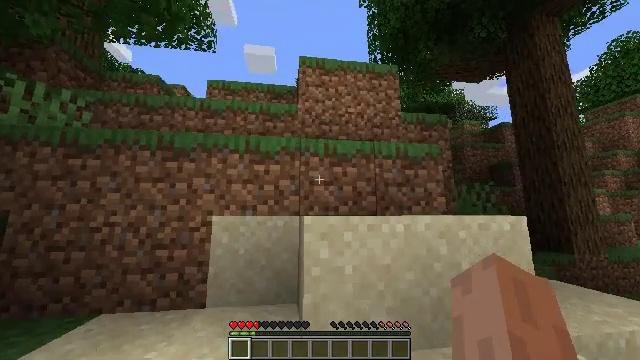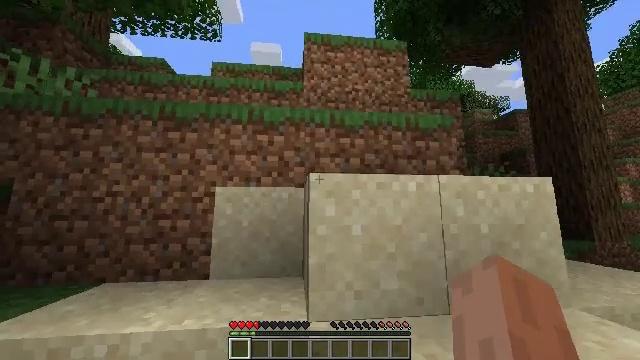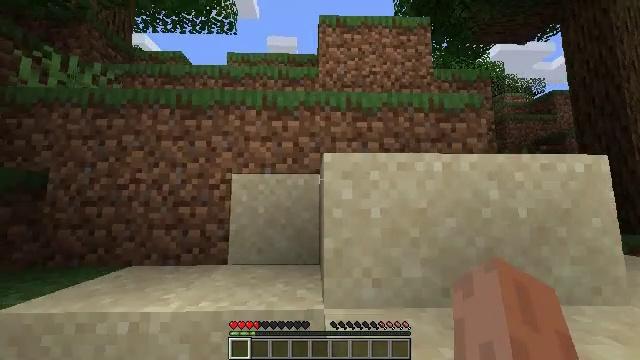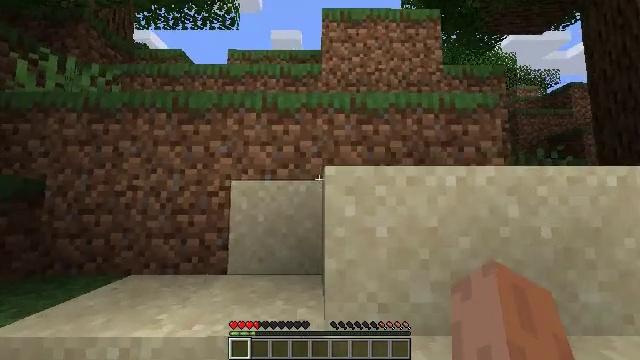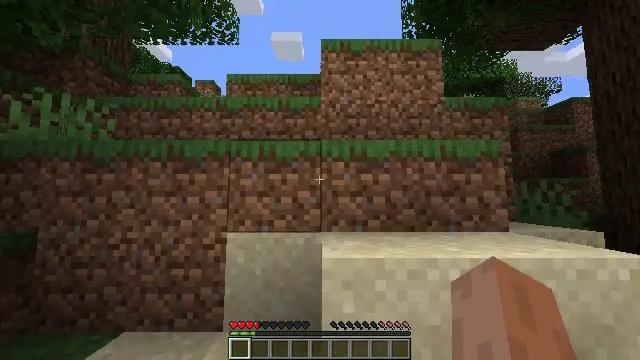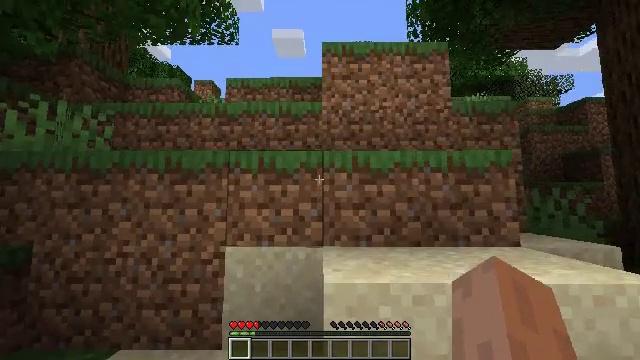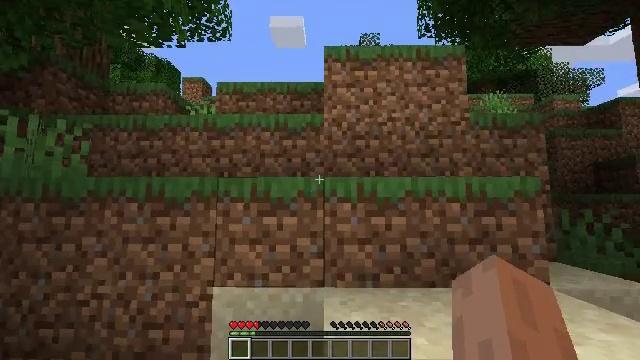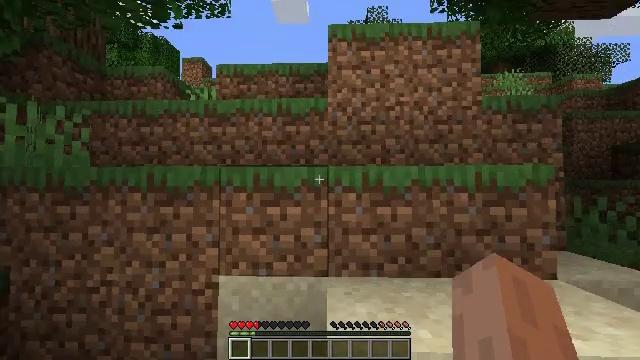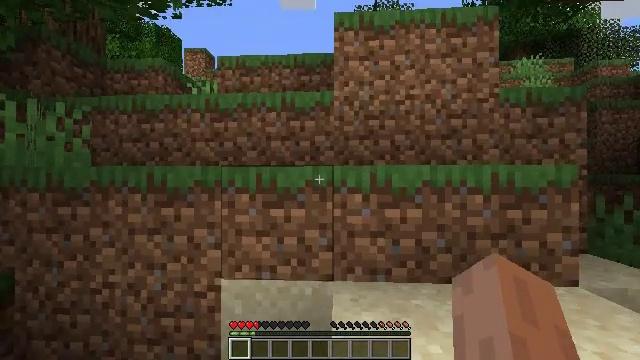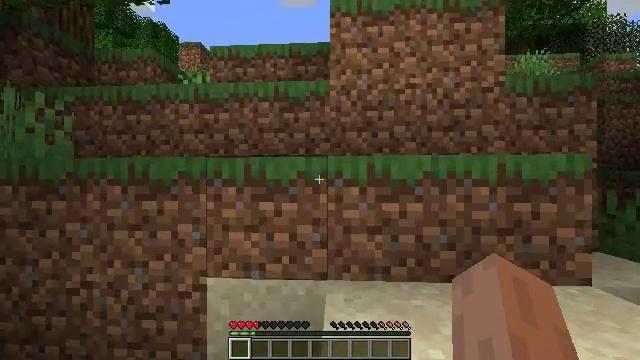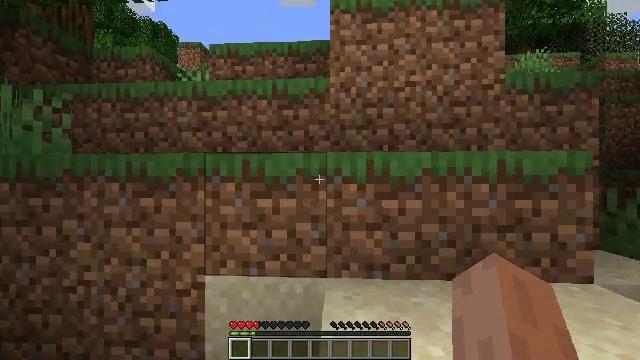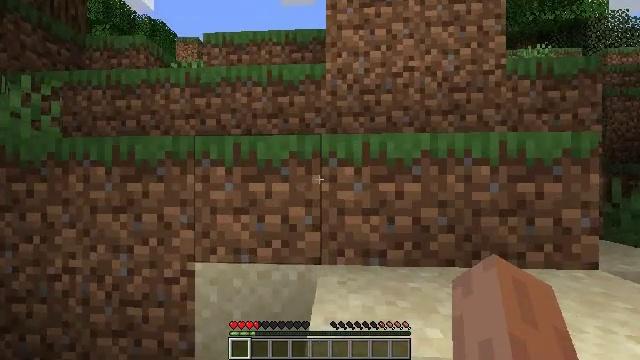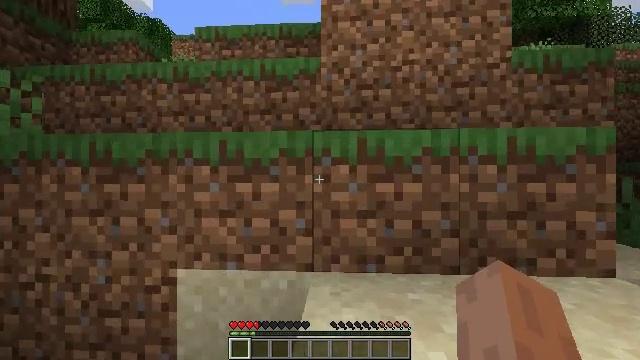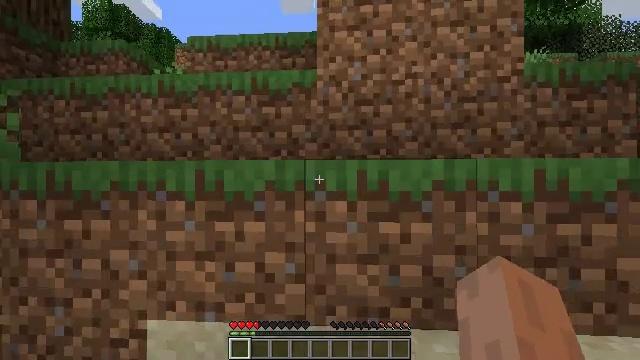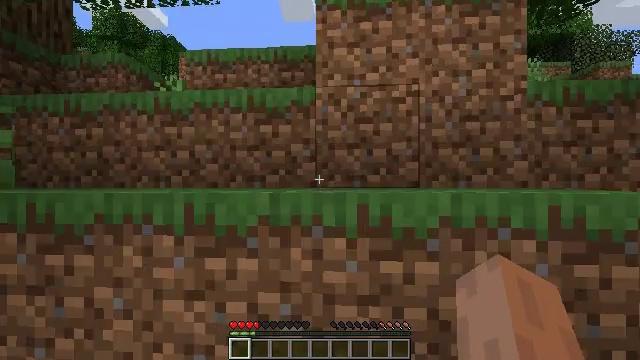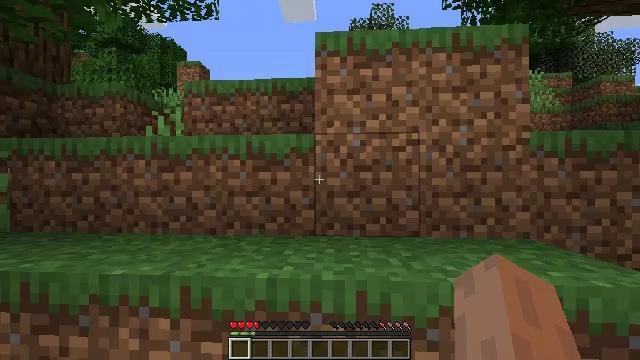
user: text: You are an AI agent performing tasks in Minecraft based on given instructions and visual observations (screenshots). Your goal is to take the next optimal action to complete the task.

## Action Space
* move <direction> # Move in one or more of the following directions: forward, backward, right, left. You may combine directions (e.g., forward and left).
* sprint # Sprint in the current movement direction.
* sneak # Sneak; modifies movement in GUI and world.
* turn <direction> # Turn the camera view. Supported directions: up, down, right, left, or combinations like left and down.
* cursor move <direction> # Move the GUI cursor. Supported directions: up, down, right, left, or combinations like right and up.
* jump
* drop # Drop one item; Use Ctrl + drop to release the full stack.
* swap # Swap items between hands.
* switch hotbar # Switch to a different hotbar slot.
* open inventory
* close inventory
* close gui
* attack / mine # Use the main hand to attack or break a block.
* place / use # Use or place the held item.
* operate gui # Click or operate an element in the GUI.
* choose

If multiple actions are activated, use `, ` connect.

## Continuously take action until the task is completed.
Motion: motion action
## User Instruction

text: Gather birch leaves using hands or shears.
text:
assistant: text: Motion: move forward, turn left, jump
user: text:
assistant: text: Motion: move forward, turn left and down, jump
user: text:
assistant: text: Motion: move forward, turn left and down, jump
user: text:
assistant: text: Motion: move forward, jump
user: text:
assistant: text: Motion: move forward, jump
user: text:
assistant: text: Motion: move forward, jump
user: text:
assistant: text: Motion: move forward, turn left and down, jump
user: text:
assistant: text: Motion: move forward and move right, turn left and down, jump
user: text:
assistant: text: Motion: move forward and move right, jump
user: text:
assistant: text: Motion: move forward and move right, jump
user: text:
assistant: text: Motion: move forward and move right, jump
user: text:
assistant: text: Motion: move forward, sprint, jump
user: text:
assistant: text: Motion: move forward, sprint, jump
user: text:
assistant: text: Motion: move forward, sprint, jump
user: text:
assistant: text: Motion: move forward, sprint, jump
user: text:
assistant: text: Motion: move forward, sprint, jump
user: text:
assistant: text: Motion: move forward, sprint, turn left, jump
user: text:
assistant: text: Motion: move forward, sprint, turn left, jump
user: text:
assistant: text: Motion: move forward, sprint, turn left, jump
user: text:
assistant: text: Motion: move forward, sprint, turn left, jump
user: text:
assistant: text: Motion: move forward, sprint, turn left and up, jump
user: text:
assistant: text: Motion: move forward, sprint, turn left, jump
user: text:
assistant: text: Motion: move forward, sprint, turn left, jump
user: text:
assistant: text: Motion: move forward, sprint, turn left, jump
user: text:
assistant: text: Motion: move forward, sprint, jump
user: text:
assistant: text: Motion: move forward, sprint, jump
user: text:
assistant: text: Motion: move forward, sprint, turn right, jump
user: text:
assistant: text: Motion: move forward, sprint, turn right, jump
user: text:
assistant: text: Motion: move forward, sprint, turn right, jump
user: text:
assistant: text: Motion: move forward, sprint, jump